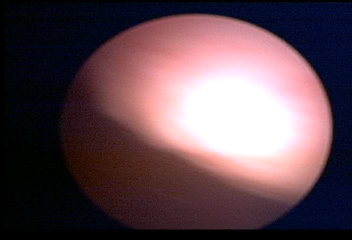
Modality: WLC
Class: Normal mucosa
Bladder cancer association: No